The picture encodes a bearing's raw vibration samples as pixel intensities in a 2-D grid. Based on the visible evidence, which condition applies: normal, inner_race, outer_race, ball?
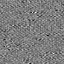
Answer: inner_race